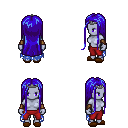
a pixel art fantasy rpg character, female body template, dark elf, purple skin, blue tattered cape, red pants, blue extra-long hairstyle, iron tiara, cloth bracers, brown slippers, four views (front, back, left, right), 2x2 character sprite sheet, small pixel art, hard edges, no anti-aliasing